Interaction volume radius: 10 \u00c5
Interaction volume height: 40 \u00c5
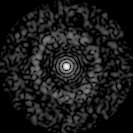
Disorder parameter: 0.8545